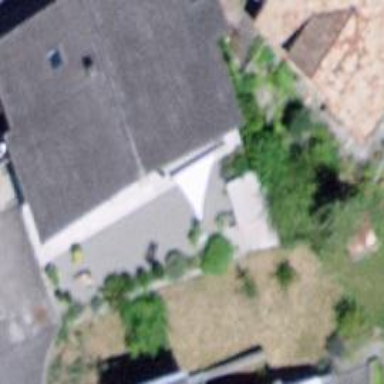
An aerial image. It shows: Residential building.